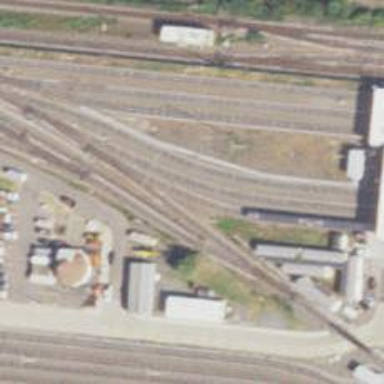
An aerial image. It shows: Electrified rail in service yard.